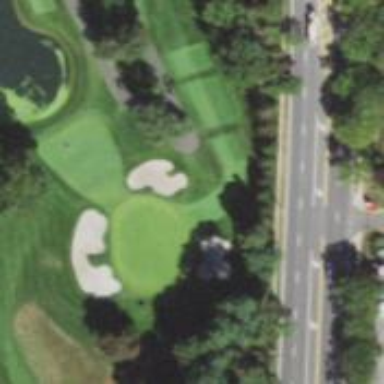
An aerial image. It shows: Golf hole.